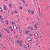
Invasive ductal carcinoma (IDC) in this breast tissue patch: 0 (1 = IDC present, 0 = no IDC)